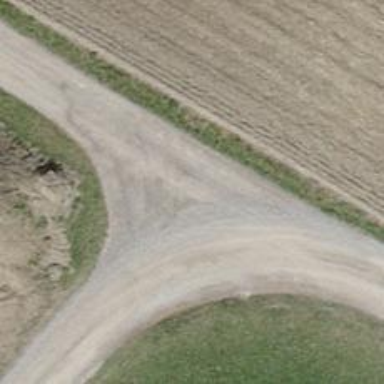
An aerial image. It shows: Track with grade 2 tracktype.